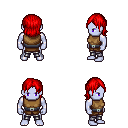
a pixel art fantasy rpg character, male body template, dark elf, purple skin, leather chest armor, metal pants, red long bangs hairstyle, four views (front, back, left, right), 2x2 character sprite sheet, small pixel art, hard edges, no anti-aliasing